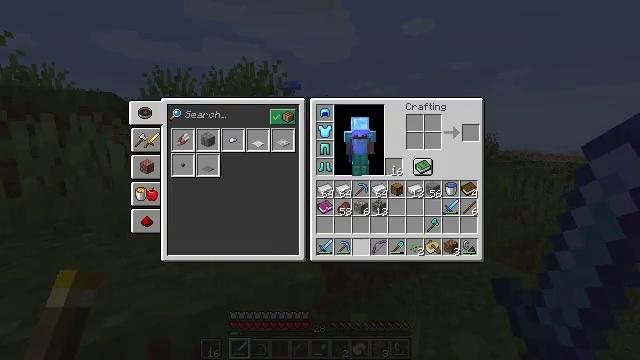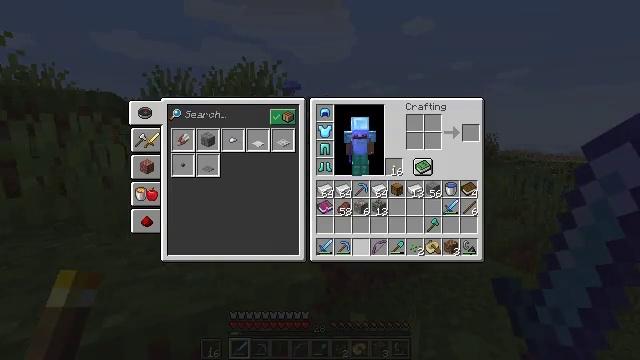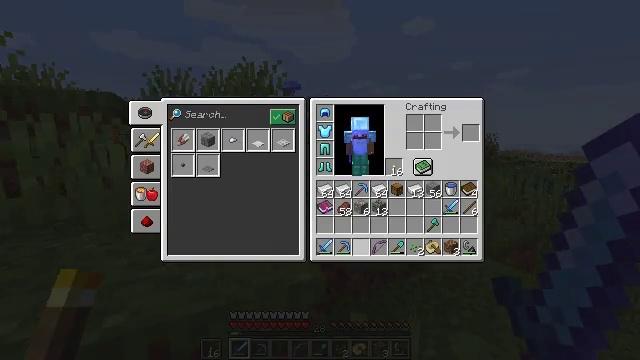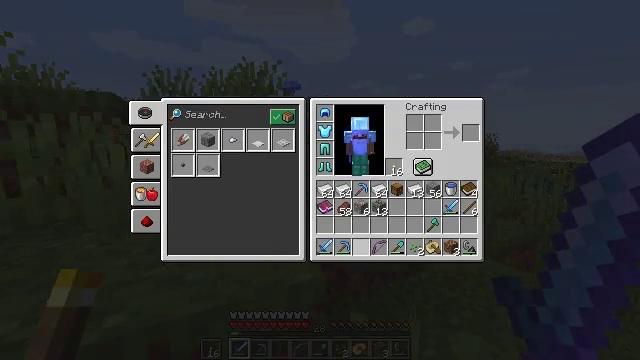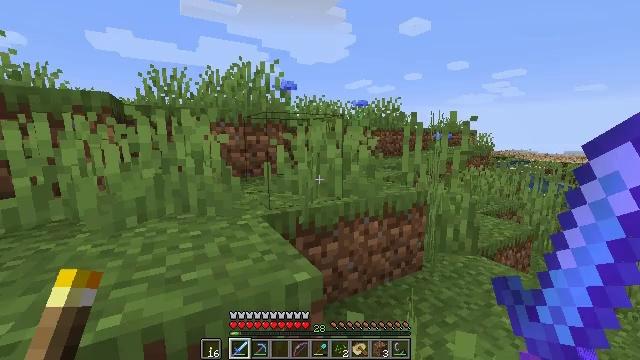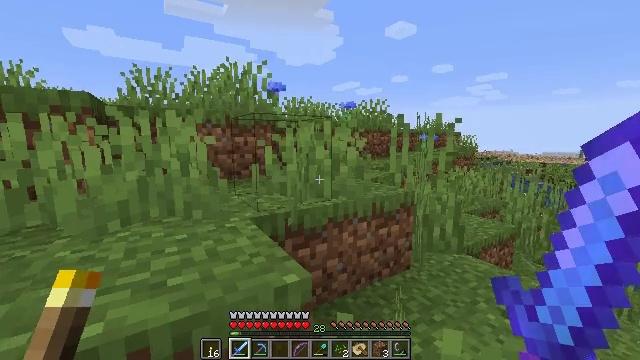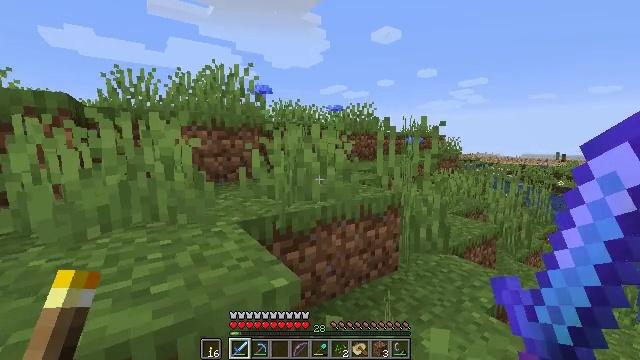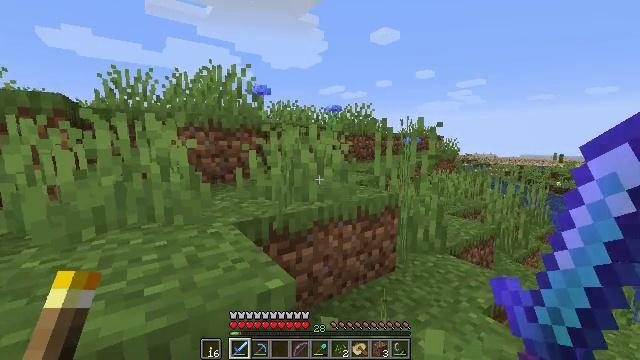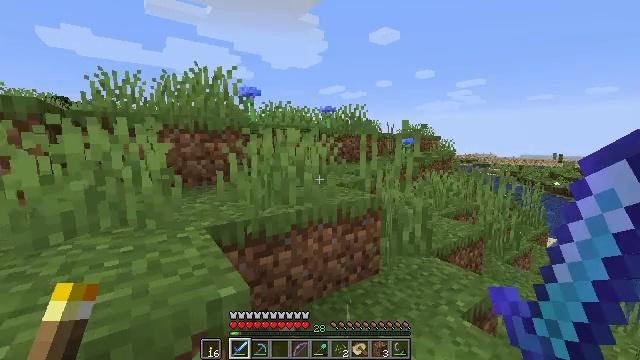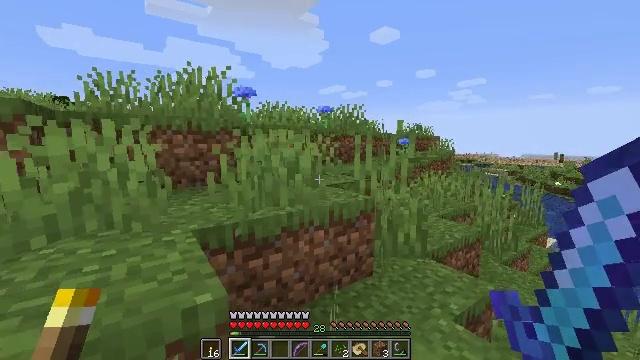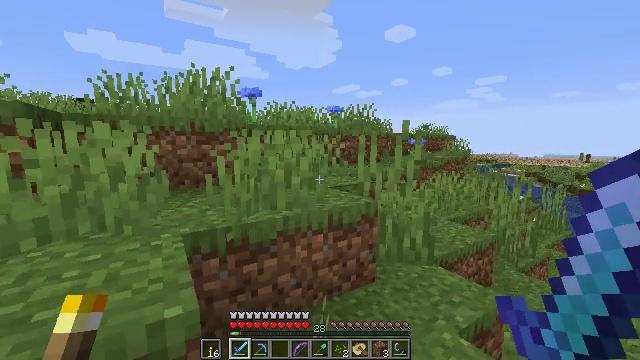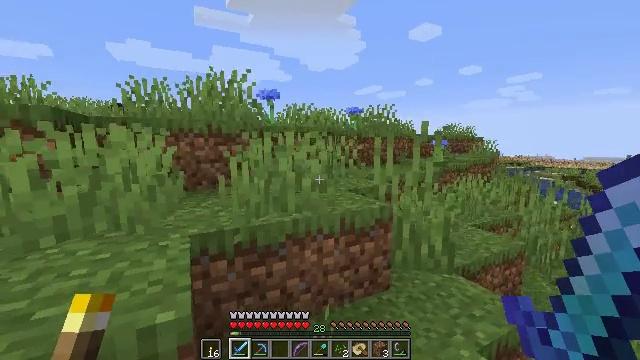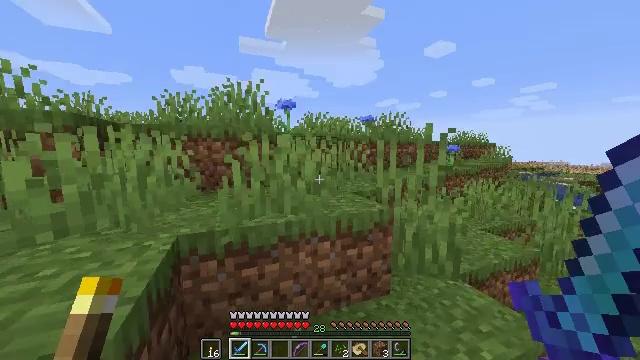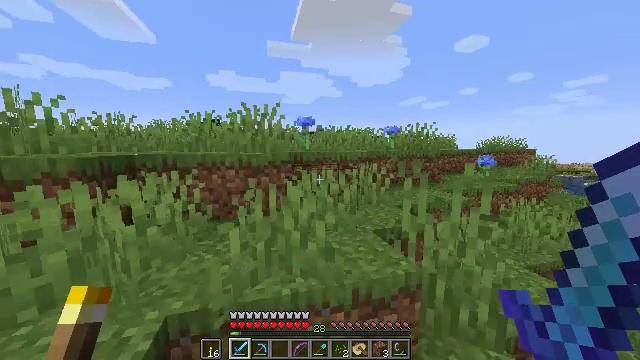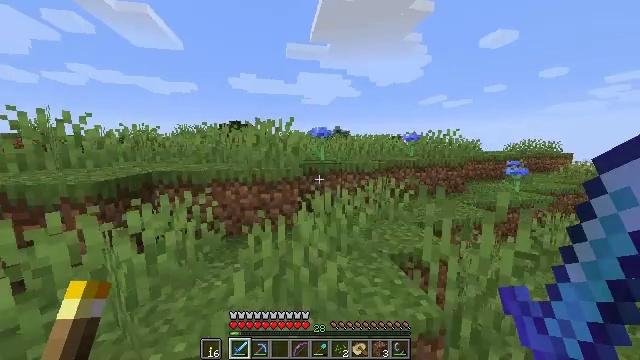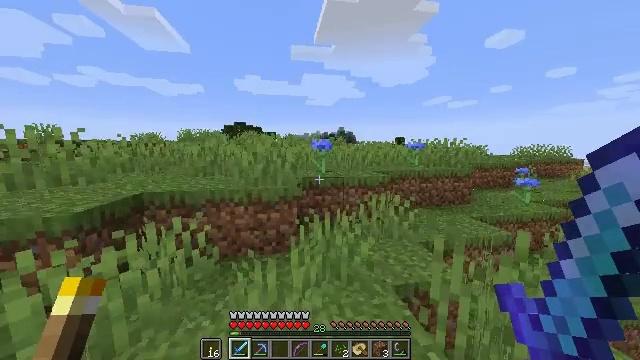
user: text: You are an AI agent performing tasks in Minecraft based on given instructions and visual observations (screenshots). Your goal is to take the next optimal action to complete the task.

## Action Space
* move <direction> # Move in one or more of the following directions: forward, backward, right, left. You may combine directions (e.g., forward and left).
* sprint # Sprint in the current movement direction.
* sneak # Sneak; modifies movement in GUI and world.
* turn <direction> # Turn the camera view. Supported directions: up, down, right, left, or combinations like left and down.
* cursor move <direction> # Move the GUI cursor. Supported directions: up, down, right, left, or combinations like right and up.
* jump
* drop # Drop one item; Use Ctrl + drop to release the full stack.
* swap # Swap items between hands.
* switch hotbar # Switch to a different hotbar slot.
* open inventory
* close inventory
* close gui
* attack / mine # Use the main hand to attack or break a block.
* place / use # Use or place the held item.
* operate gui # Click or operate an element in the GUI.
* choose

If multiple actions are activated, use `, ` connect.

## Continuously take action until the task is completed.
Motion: motion action
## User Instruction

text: Collect sand to make glass.
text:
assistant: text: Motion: sneak, attack / mine
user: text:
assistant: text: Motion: sneak, attack / mine
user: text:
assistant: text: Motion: sneak
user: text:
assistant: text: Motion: no_op
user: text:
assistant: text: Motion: turn right
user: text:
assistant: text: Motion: turn right
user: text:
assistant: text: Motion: move right
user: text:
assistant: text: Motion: move right
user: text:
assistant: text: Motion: move forward and move right
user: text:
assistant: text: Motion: move forward and move right, sprint, turn left
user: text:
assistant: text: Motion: move forward and move right, sprint, turn left
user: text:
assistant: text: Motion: move forward, sprint, turn left
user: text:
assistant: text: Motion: move forward, sprint, turn left, jump
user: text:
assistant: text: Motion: move forward, sprint, turn left, jump
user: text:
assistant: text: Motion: move forward, sprint, turn left, jump
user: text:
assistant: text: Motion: move forward, sprint, jump
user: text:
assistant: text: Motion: move forward, sprint
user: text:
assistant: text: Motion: move forward and move right, sprint
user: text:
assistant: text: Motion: move forward and move right, sprint
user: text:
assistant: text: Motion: move forward and move right, sprint
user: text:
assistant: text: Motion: move forward and move right, sprint
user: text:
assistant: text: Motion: move forward and move right, sprint
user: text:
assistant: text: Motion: move forward, sprint, turn left and up
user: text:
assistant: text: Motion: move forward, sprint, turn left, jump
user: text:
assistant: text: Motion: move forward, sprint, jump
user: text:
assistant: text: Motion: move forward, sprint, jump
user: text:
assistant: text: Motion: move forward, sprint, turn right, jump
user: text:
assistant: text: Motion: move forward, sprint, turn right, jump
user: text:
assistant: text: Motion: move forward, sprint, turn right, jump
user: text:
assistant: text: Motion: move forward, sprint, jump